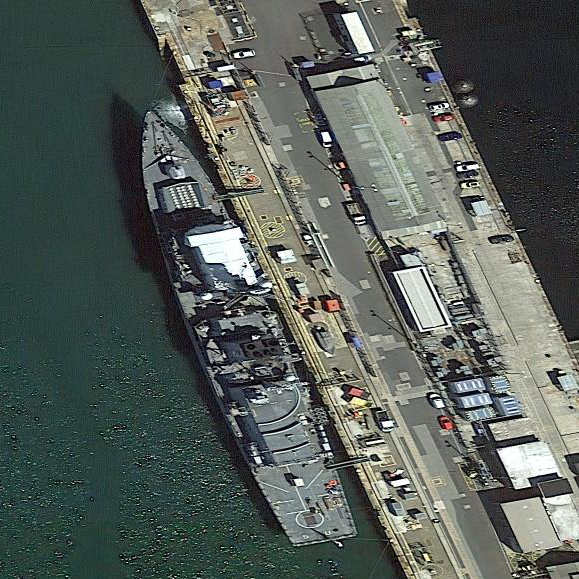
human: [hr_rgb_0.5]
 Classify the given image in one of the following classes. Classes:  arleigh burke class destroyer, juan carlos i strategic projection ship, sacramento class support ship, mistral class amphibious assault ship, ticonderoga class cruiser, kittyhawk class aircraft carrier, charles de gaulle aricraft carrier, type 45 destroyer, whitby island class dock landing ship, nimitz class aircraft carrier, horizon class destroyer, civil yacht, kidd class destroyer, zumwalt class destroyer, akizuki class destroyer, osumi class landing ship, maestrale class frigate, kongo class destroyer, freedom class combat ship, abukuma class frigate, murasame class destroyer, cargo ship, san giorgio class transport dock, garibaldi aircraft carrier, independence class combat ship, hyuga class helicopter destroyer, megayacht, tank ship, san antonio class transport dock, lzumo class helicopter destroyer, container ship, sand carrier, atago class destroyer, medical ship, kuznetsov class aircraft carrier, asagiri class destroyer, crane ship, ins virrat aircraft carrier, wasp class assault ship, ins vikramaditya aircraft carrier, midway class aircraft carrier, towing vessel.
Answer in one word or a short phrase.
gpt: Type 45 destroyer